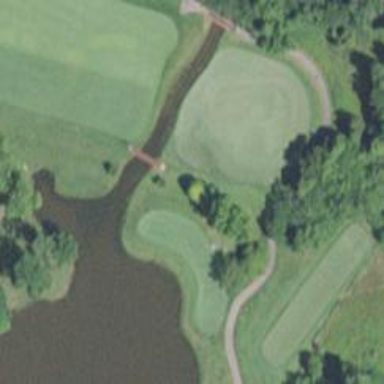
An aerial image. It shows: Path for golf carts.